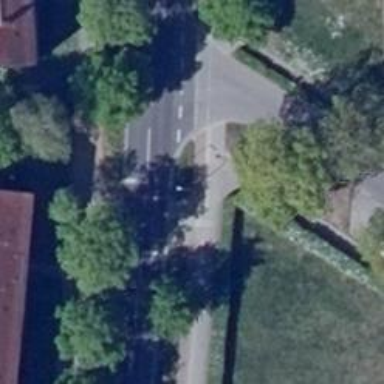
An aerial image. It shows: Sidewalk along the path.